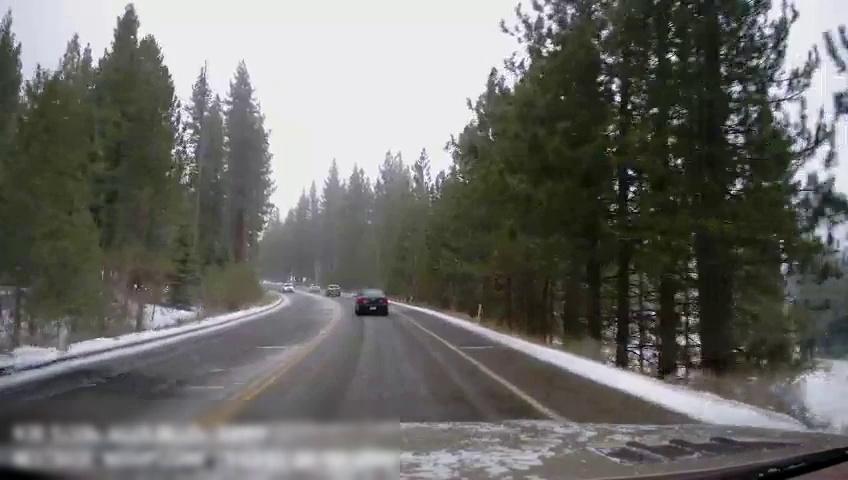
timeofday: Day
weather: Snowy
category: Drivable Space
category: Vehicles | SUV
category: Vehicles | Car
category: Vehicles | Car
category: Lanes | Opposite Lane
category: Lanes | Opposite Lane
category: Lanes | Opposite Lane
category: Lanes | Opposite Lane
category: Lanes | Current Lane